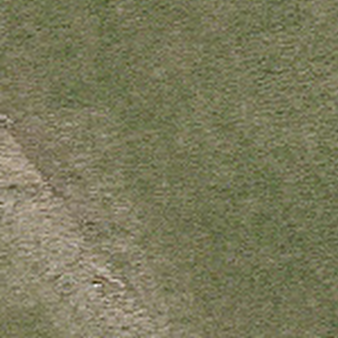
Label: other